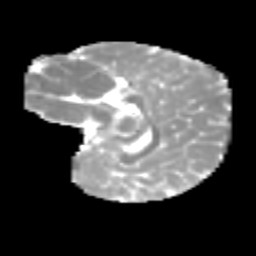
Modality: MD
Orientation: sagittal
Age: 6
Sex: female
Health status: healthy